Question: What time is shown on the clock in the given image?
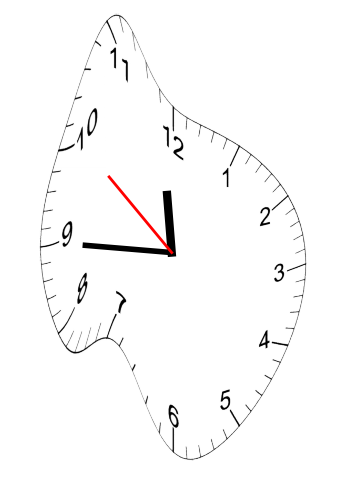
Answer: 11:44:51